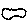
Label: cloud